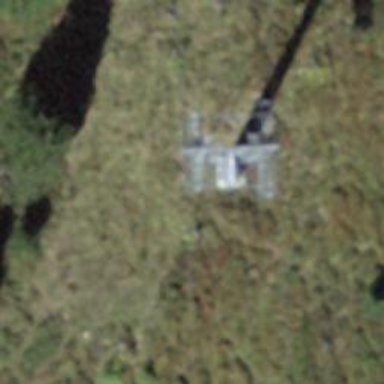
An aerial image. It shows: Pylon for aerialway.